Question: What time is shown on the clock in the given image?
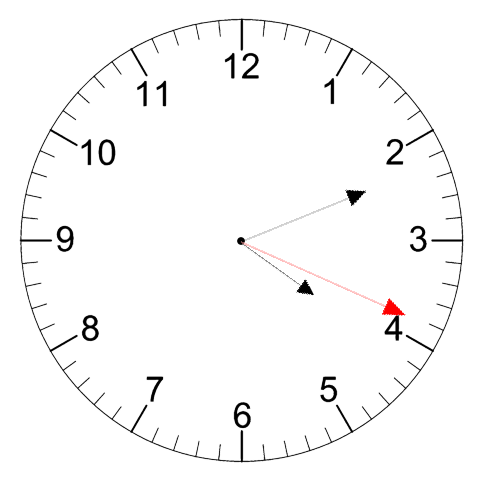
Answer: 04:11:19